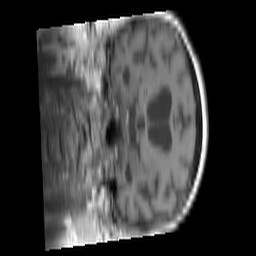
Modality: T1w
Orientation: coronal
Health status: ill
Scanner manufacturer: siemens
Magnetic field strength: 3 T
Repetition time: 0.4 s
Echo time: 0.00246 s